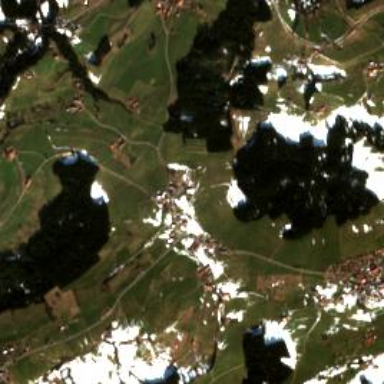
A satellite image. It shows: Small settlement known as hamlet.